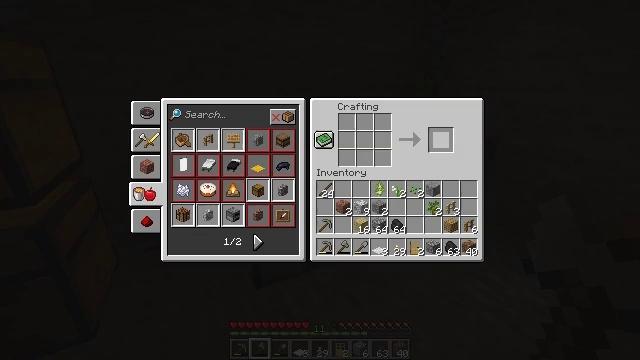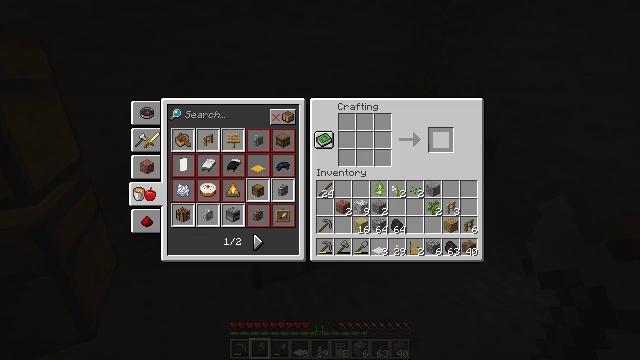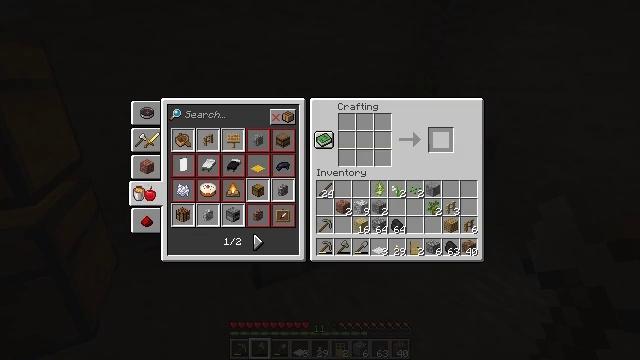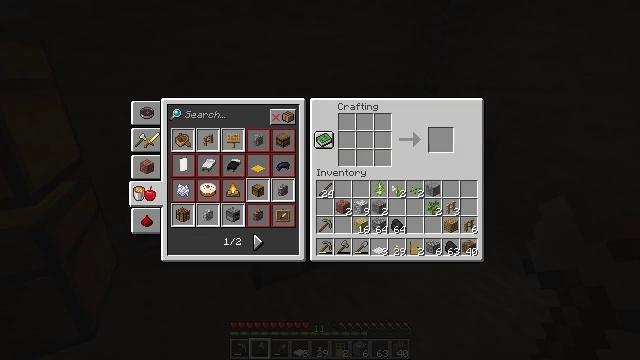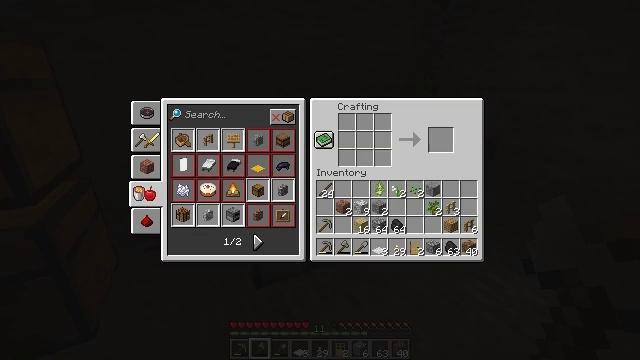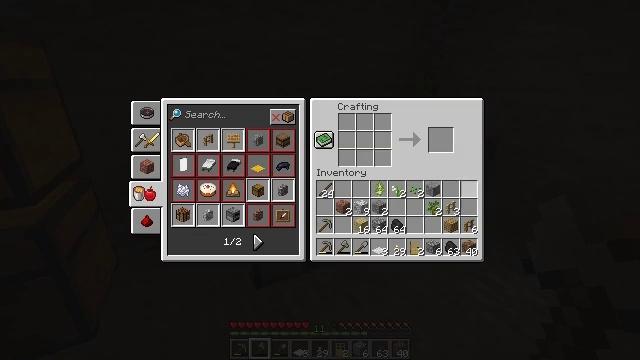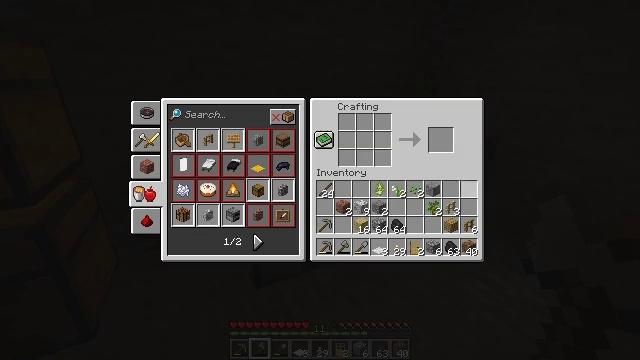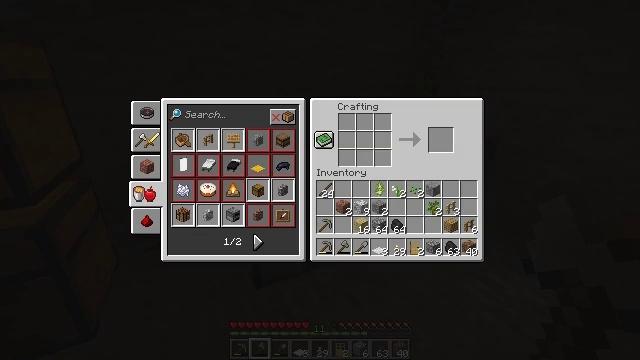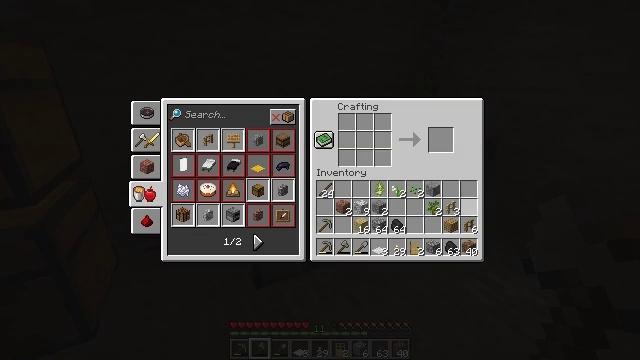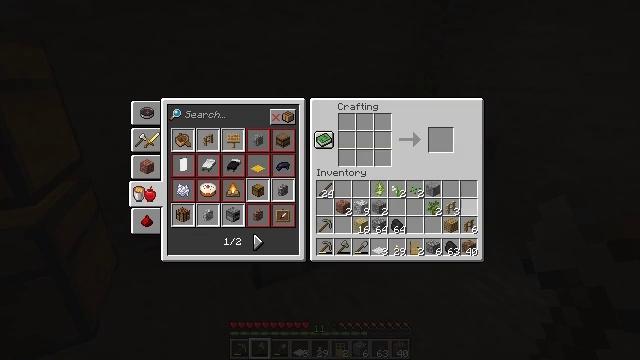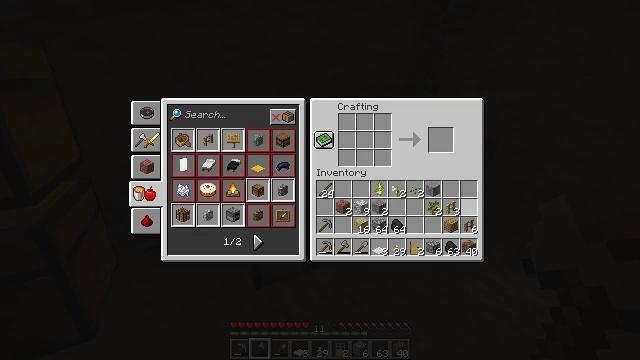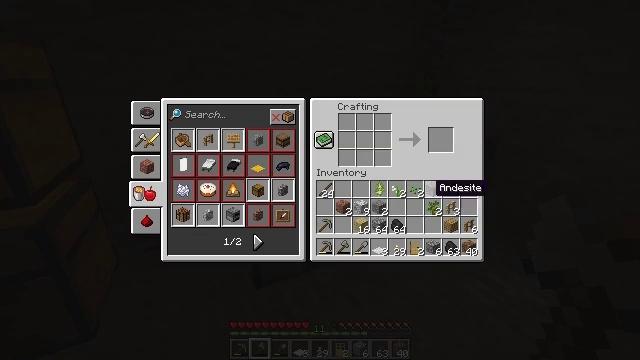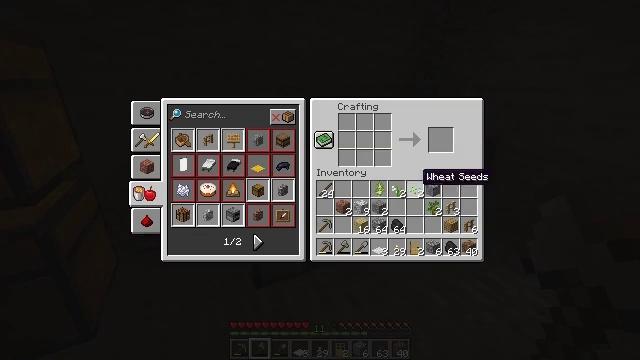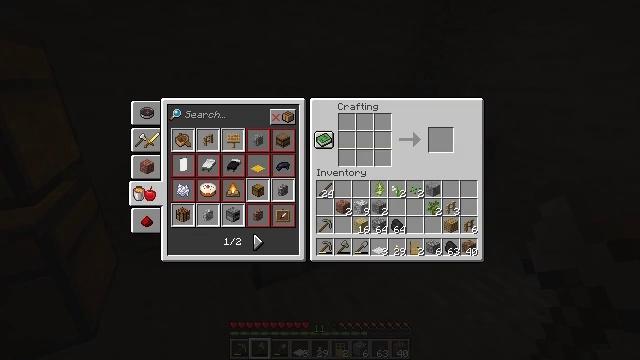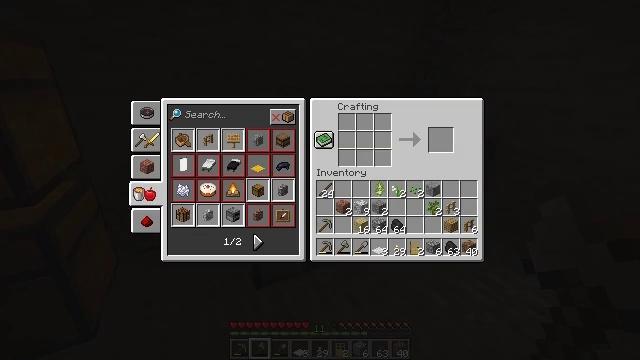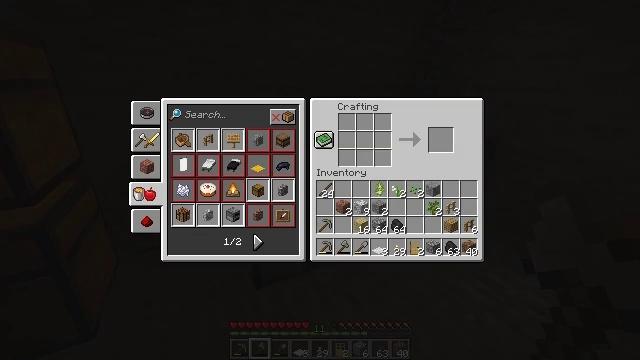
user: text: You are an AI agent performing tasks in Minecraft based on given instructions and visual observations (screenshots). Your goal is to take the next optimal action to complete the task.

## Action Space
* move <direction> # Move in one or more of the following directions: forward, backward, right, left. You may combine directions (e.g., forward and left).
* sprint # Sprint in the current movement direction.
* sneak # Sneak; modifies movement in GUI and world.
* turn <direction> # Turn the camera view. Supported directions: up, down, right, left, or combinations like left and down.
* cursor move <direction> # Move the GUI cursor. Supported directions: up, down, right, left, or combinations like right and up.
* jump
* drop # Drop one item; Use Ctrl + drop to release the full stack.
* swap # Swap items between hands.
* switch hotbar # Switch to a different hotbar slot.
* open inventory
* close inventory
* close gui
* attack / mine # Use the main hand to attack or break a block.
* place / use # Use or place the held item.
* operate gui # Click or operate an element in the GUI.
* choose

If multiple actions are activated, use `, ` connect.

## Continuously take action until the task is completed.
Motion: motion action
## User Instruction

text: Craft a birch fence.
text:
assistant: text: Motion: open gui
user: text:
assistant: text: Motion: no_op
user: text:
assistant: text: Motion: cursor move right and down
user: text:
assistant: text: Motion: cursor move right and down
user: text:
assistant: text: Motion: cursor move right and down
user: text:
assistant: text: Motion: cursor move down
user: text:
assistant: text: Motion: no_op
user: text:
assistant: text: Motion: no_op
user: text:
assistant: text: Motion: no_op
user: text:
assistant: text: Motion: cursor move left
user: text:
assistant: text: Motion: cursor move left and up
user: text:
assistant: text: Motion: cursor move left and up
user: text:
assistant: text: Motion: cursor move left and up
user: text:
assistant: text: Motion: cursor move left
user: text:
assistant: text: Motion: cursor move left
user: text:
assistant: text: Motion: cursor move left
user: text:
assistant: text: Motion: cursor move left and up
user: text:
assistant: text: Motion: cursor move left
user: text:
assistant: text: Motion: cursor move left
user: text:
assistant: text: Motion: no_op
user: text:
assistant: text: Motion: cursor move left
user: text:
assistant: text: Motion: cursor move left
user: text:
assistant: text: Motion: no_op
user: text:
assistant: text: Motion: no_op
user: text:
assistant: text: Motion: no_op
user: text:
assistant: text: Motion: no_op
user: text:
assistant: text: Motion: operate gui
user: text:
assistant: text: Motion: operate gui
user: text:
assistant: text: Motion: no_op
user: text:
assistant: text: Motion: no_op